Field crop: maize
Growth stage: 2
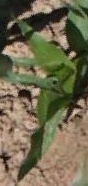
Species: maize